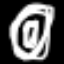
Label: donut